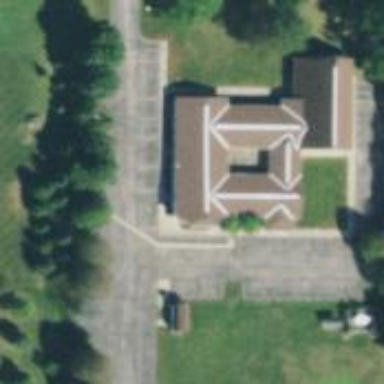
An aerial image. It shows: Building that serves as place of worship.